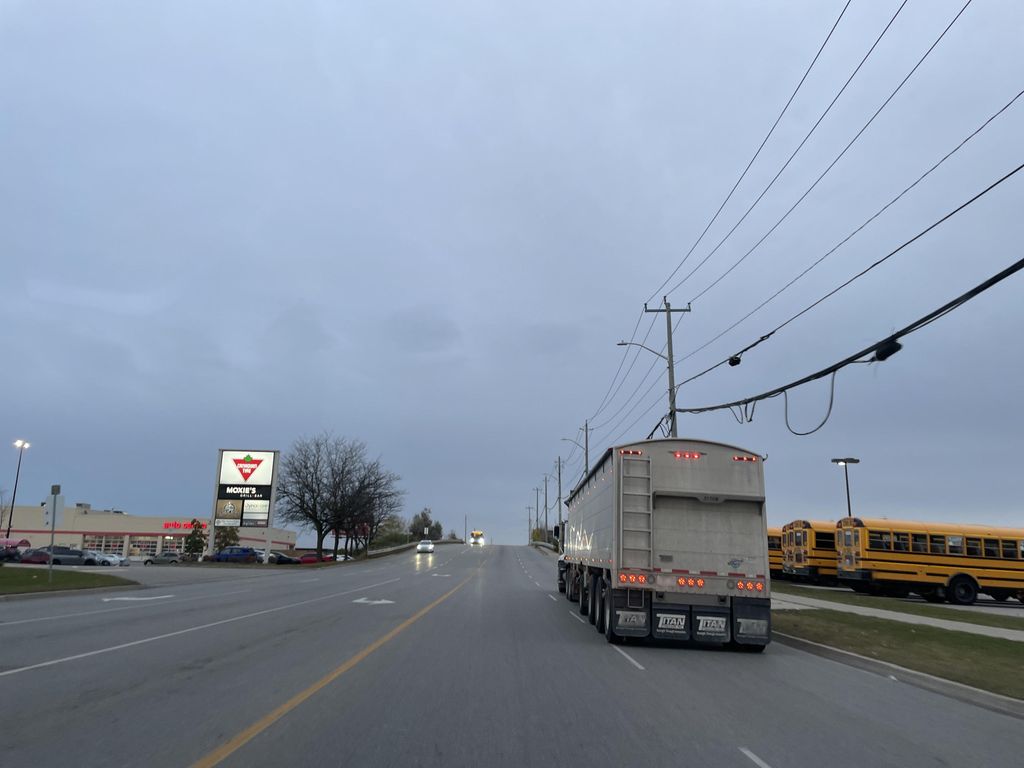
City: kitchener-waterloo